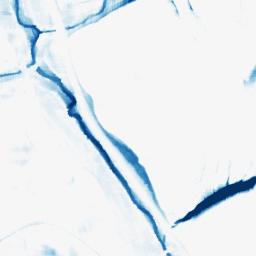
Category: morphological
Decomposition family: morphological_square
Decomposition parameters: operation: closing
size: 20
Upsampling method: edge_directed
Upsampling parameters: scale: 4
Upsampling scale: 4